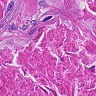
Metastatic tissue present: yes